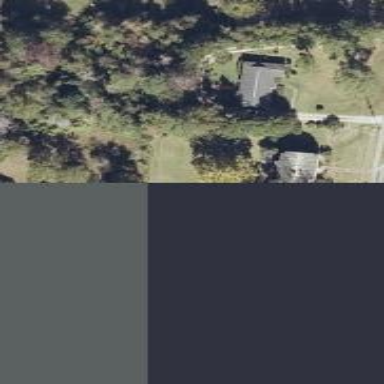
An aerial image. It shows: Driveway.